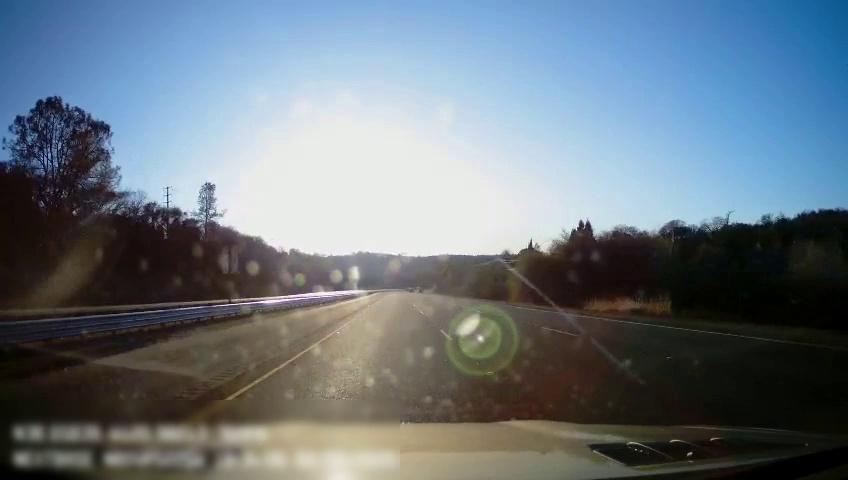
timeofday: Day
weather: Sunny
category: Drivable Space
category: Drivable Space
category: Lanes | Current Lane
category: Lanes | Current Lane
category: Lanes | Alternate Lane
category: Lanes | Alternate Lane